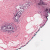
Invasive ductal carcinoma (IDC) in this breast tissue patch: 0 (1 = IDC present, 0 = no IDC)